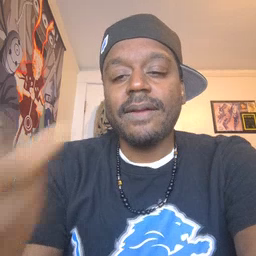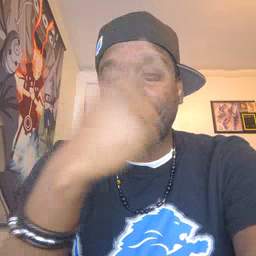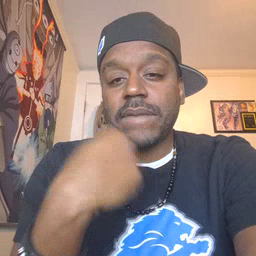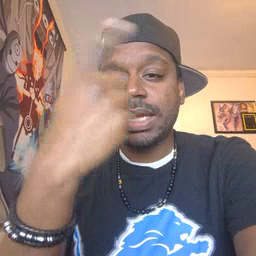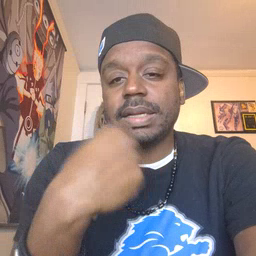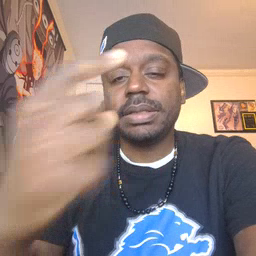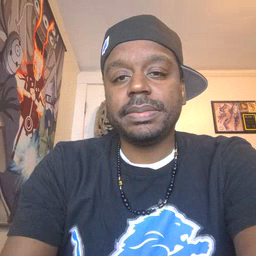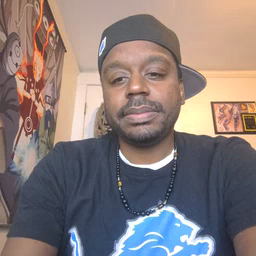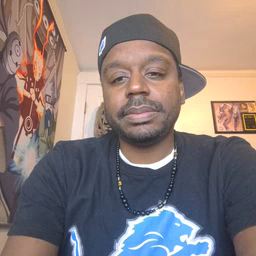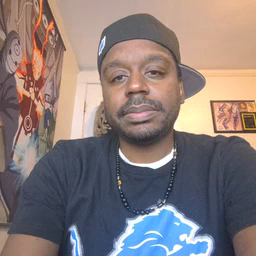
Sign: face